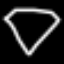
Label: diamond